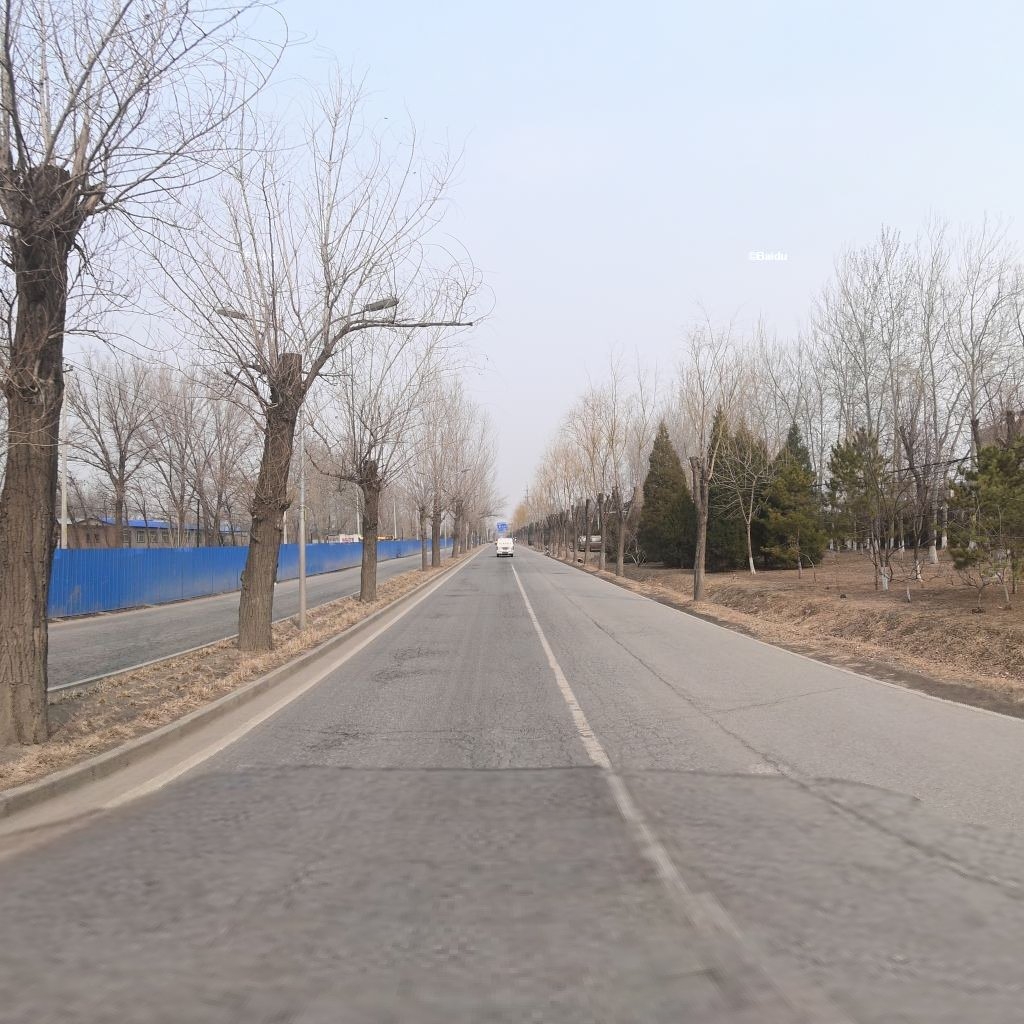
Region: Haidian
Road damage annotations: alligator crack